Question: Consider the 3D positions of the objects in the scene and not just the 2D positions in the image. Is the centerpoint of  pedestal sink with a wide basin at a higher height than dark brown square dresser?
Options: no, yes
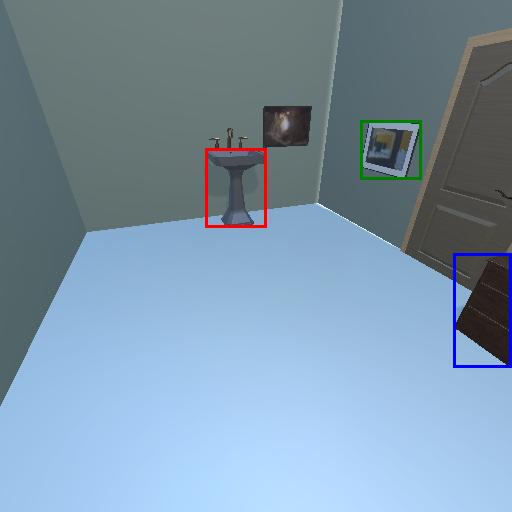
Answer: no